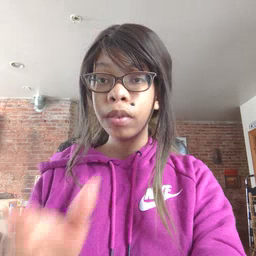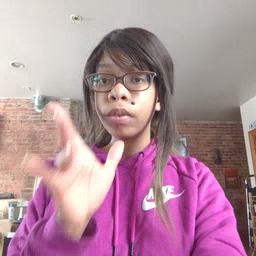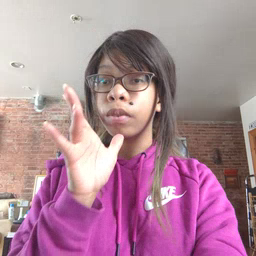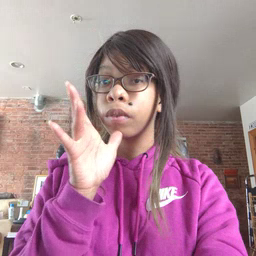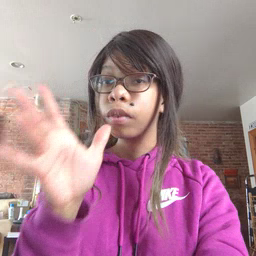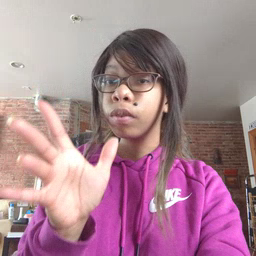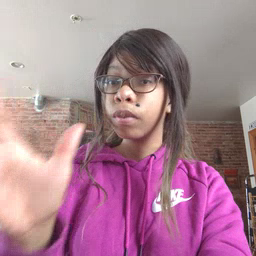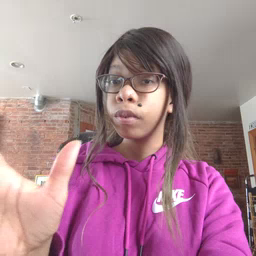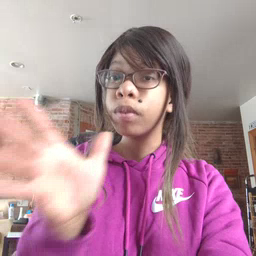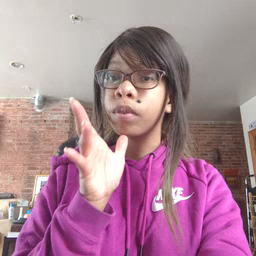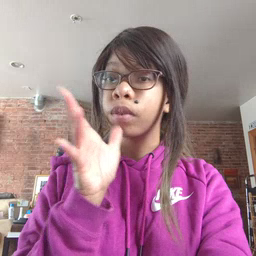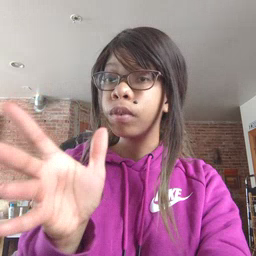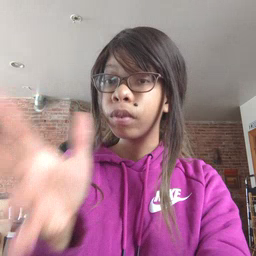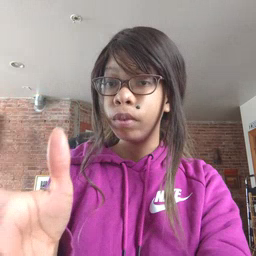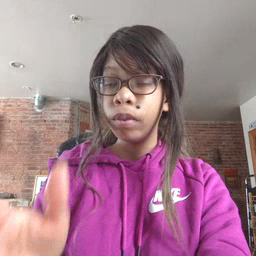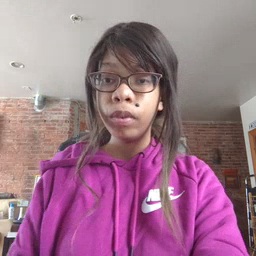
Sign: grandma